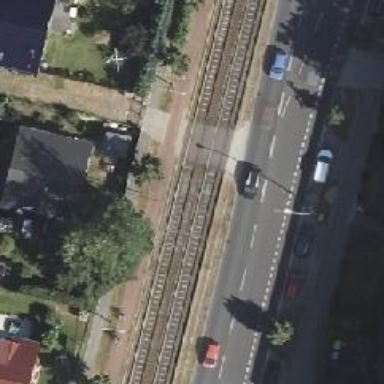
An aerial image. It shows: Uncontrolled tram level crossing.